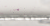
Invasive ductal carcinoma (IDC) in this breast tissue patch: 0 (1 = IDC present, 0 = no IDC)